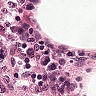
Metastatic tissue present: no